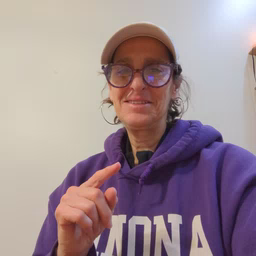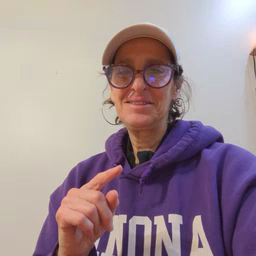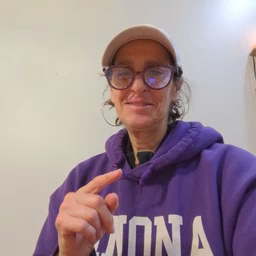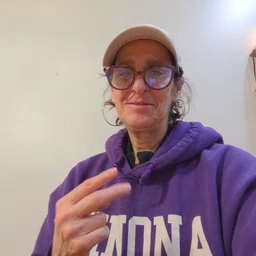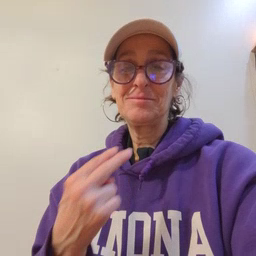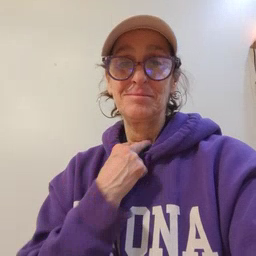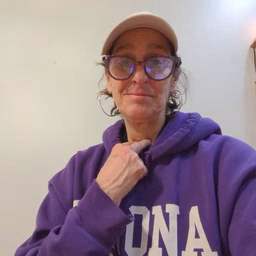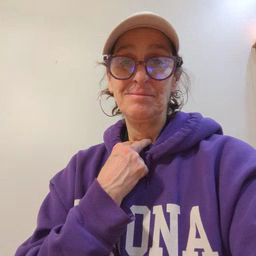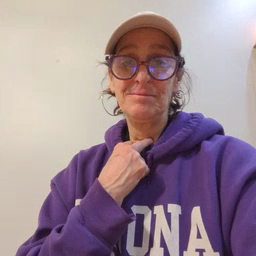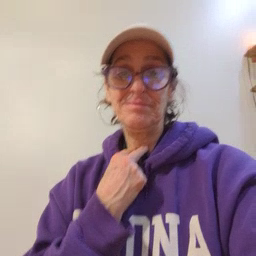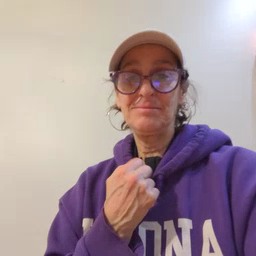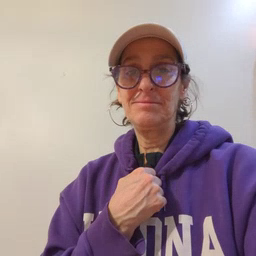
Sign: stuck